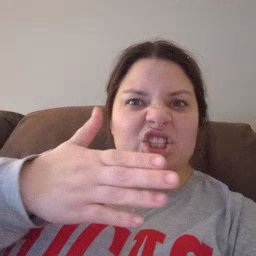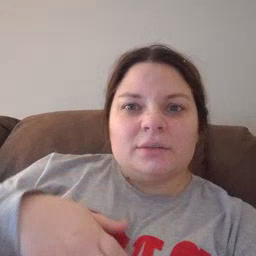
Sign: fish